Current action and preconditions to check: trajectory_clear

Your task: For each precondition in the list above, predict whether it will hold at this action.

Consider the current scene as observed from the mobile robot's camera, and analyze the predicted future states of all dynamic agents (e.g., people, animals, vehicles, or any moving entities) within the NEXT SECOND.

IMPORTANT: Only answer "very likely" if you are absolutely certain—based on strong, clear evidence—that a dynamic agent will violate the precondition in the predicted future state. Do NOT answer "very likely" for unlikely, ambiguous, or low-probability risks.

Ask yourself for each precondition: Is there a high probability, with clear and convincing evidence, that the predicted future states of any dynamic agent will interfere with the predicted future state of the currently executing action within the NEXT SECOND, causing that precondition to fail?

Assess the risk level based on these predictions. Use "likely" or "very likely" if motions create a clear risk of interference.

Use "neutral" or "improbable" if agents are nearby but their predicted paths are clearly diverging or non-conflicting.

Failure Risk Categories: "very improbable", "improbable", "neutral", "likely", "very likely"

Answer Format: Output ONLY the probability_of_failure value from these categories: "very improbable", "improbable", "neutral", "likely", "very likely"

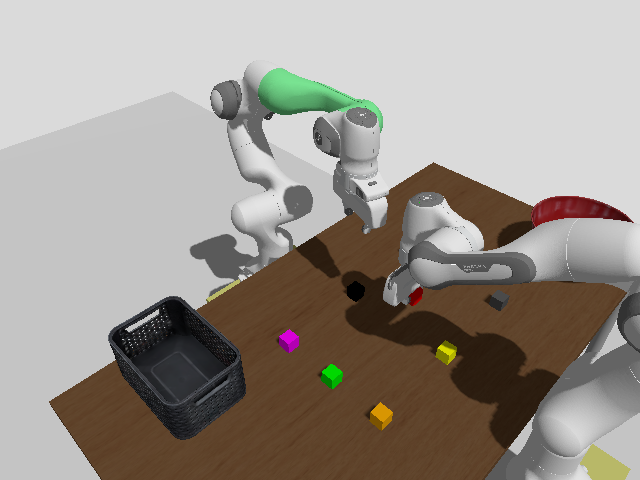

Answer: neutral